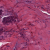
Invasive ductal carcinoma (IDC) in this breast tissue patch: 1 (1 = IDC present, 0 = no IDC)